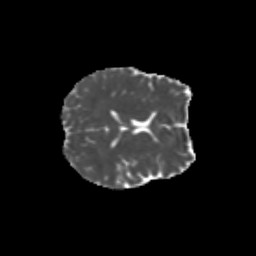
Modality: MD
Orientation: axial
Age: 28
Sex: female
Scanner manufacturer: siemens
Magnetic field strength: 3 T
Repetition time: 1.8 s
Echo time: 0.07 s